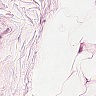
Metastatic tissue present: no